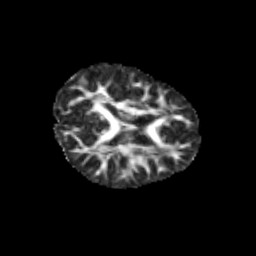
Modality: FA
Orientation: axial
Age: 11
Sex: female
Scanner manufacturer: siemens
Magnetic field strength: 3 T
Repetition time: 3.8 s
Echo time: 0.07 s